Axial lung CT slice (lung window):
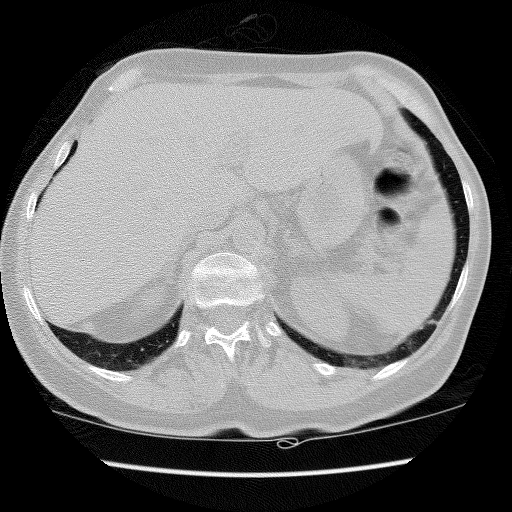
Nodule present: no